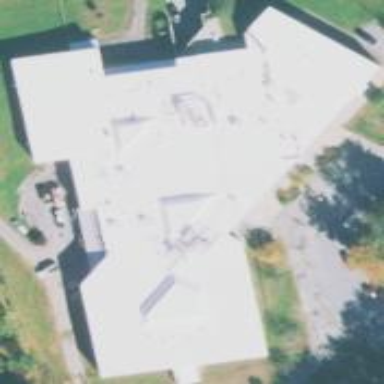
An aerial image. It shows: School building.